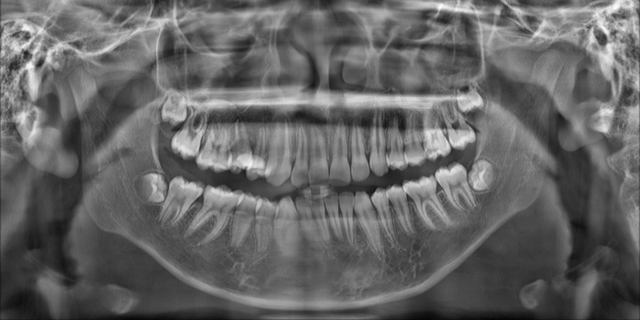
adult